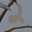
Label: 2